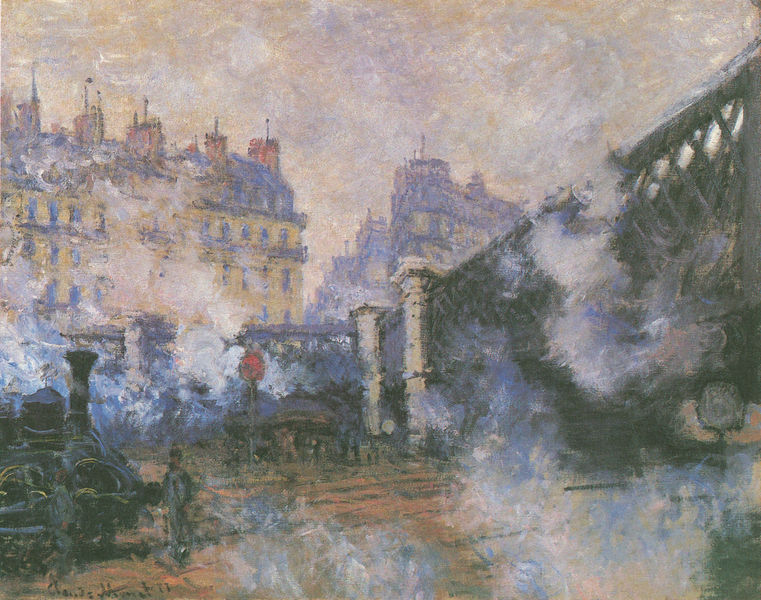
Titel: Pont de l'Europe (Gare Saint-Lazare)
Künstler: Claude Monet
Standort: Paris
Institution: Musée Marmottan.
Schlagwörter: blau, dunkel, gemälde, himmel, mann, weiß, wolken, fluss, gelb, impressionismus, landschaft, menschen, stadt, braun, fenster, frankreich, grau, hell, hintergrund, licht, paris, pfeiler, schwarz, strasse, säule, säulen, vordergrund, dach, gebäude, haus, rot, wolke, architektur, mensch, spitze, stein, signatur, häuser, brücke, gitter, pastos, qualm, rauch, schön, kamin, kamine, schornstein, ansicht, fassaden, moderne, zug, dächer, schornsteine, dunst, nebel, violett, figuren, industrie, dampf, luft, turner, monet, geländer, schauspiel, unscharf, grossstadt, eisen, schild, bahnhof, verschwommen, dunke, struktur, industrialisierung, bahn, eisenbahn, eisenbahnbrücke, lok, lokomotive, dreck, impresionismus, claude monet, dampflok, geleise, gleis, gleise, lock, schienen, schwaden, london, stahl, abgeschnitten, geschwindigkeit, signal, station, kessel, brückenpfeiler, häuserfront, zürich, eisenbrücke, dampflock, hochhaus, hochhäuser, racuh, mansarden, mesch, schaffner, uferweg, straé, lokführer, beschnitten, damflok, stoppschild, schonsteine, lazare, bahnarbeiter, st. lazare, lockomotive, lokomotive dampf rauch nebel paris, ala primo, schonrstenine, gleie, eisenbahner